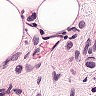
Metastatic tissue present: yes